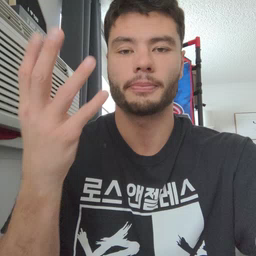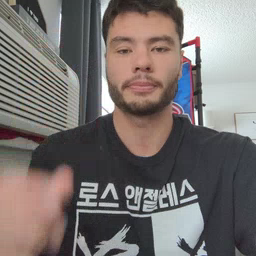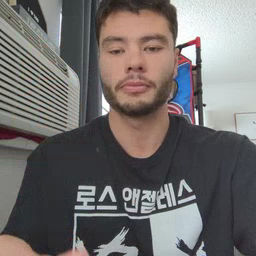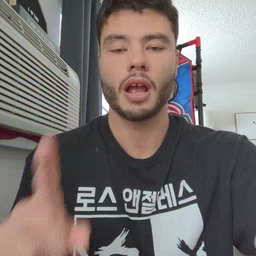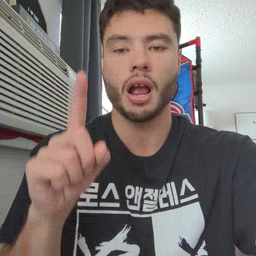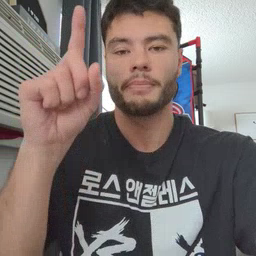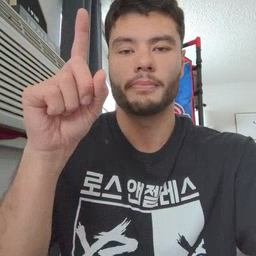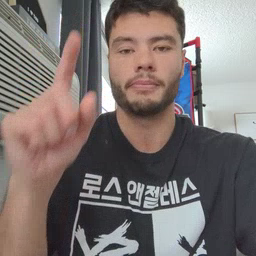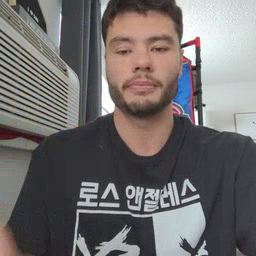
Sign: up